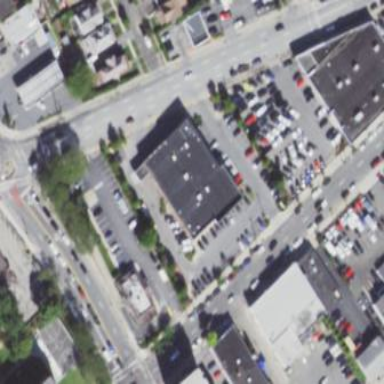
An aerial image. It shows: Building that is pharmacy providing healthcare services.